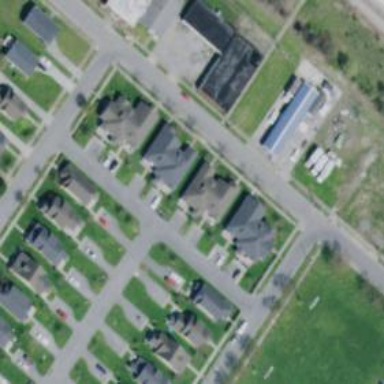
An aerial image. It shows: Living street.